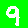
Digit: 9